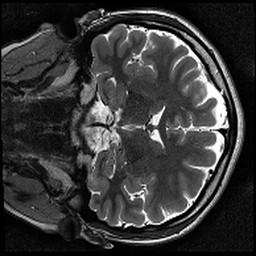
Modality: T2w
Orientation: coronal